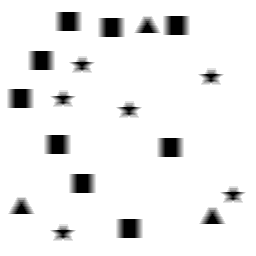
Squares: 9
Triangles: 3
Stars: 6
Total shapes: 18